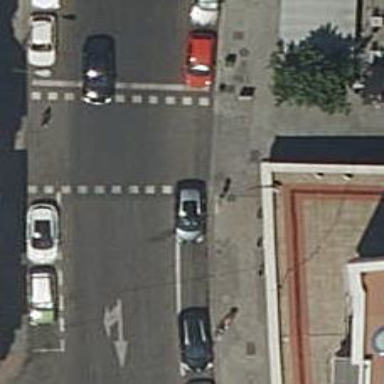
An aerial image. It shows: Road with traffic signals controlling the flow of traffic.